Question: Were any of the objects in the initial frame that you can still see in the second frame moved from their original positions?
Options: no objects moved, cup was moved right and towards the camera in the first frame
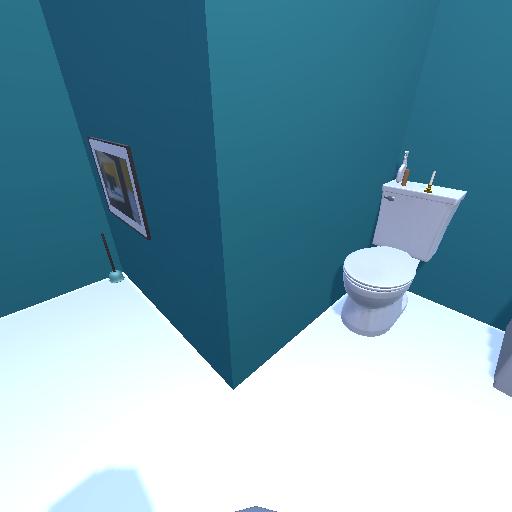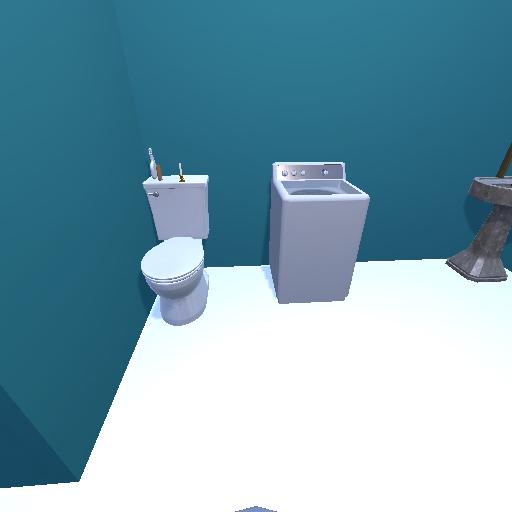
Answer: no objects moved